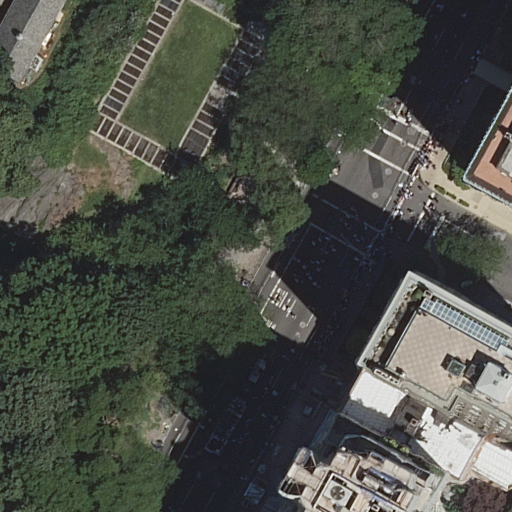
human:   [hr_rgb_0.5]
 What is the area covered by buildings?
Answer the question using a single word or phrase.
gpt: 1350m2

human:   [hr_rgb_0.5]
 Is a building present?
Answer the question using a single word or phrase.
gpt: yes

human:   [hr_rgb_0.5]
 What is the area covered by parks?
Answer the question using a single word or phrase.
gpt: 10625m2

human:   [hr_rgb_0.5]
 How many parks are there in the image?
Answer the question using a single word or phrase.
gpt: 1

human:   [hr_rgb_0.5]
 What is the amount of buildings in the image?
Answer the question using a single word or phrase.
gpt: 5

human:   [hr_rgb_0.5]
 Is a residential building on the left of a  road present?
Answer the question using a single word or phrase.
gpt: no

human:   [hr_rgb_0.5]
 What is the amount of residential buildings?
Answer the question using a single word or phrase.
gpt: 4

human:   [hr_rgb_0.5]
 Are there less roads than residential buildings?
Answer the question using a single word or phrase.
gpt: yes

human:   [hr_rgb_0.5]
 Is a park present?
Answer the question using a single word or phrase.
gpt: yes

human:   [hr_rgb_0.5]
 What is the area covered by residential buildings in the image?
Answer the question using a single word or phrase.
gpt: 1335m2

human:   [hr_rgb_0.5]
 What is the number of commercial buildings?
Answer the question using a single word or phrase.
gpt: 0

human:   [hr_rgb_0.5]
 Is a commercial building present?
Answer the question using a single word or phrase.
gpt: no

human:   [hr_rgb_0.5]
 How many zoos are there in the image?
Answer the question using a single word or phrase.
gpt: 1

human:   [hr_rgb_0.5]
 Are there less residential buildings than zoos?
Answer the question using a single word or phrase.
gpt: no

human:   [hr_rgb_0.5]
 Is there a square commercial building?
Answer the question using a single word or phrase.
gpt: no

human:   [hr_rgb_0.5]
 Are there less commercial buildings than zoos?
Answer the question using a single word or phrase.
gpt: yes

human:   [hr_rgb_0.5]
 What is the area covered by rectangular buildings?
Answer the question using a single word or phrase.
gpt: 992m2

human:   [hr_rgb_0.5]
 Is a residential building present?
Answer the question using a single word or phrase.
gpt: yes

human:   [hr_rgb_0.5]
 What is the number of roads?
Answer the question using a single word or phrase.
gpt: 2

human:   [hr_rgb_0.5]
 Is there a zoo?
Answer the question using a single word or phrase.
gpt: yes

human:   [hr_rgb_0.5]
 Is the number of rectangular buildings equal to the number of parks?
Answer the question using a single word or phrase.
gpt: no

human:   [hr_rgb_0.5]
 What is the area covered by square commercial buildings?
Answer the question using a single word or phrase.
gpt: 0m2

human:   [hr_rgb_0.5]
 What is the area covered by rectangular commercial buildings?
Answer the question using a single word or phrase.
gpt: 0m2

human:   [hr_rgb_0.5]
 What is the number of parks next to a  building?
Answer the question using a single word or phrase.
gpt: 1

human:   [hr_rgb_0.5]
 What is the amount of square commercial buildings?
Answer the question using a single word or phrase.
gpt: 0

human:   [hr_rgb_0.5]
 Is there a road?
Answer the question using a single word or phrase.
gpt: yes

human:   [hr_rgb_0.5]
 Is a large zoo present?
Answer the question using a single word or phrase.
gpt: yes

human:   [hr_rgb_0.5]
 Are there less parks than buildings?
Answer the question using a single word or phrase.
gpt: yes

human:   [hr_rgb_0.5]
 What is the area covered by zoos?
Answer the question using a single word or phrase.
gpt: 10159m2

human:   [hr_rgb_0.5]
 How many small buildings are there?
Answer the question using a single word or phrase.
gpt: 2

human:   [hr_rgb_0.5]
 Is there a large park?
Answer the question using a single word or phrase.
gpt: yes

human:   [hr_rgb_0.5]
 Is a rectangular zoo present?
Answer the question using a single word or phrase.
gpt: yes

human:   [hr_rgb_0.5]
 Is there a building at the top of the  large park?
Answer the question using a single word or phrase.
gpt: no

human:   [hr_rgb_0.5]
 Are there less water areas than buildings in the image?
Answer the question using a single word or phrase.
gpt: yes

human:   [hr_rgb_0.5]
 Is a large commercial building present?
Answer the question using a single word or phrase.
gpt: no

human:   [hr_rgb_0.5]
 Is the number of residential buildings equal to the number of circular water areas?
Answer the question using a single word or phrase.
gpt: no

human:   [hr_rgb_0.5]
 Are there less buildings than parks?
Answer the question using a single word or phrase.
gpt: no

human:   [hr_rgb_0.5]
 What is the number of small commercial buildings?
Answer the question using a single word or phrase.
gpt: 0

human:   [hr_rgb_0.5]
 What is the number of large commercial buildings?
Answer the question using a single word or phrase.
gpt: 0

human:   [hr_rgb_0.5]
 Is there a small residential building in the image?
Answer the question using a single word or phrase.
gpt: yes

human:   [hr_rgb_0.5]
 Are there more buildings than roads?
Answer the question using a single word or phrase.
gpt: yes

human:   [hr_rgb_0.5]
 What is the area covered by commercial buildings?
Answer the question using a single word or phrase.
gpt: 0m2

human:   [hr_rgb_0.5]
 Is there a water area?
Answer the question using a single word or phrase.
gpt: no

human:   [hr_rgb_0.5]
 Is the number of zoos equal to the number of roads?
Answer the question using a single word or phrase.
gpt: no

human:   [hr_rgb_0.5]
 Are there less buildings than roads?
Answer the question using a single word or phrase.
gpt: no

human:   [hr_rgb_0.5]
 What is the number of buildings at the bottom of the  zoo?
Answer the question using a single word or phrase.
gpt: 5

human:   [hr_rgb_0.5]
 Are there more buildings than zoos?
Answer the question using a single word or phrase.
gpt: yes

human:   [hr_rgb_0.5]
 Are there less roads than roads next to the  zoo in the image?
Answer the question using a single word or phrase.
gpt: no

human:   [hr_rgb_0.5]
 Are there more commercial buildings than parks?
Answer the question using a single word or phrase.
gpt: no

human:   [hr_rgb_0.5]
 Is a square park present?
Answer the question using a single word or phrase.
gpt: no

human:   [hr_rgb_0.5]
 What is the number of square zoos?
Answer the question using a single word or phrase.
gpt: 0

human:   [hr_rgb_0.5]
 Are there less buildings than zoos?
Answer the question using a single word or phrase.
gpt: no

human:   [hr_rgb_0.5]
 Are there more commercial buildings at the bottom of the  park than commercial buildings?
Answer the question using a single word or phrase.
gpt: no

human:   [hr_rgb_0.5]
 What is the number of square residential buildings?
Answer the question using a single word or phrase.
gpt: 0

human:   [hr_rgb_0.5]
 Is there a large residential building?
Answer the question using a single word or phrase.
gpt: yes

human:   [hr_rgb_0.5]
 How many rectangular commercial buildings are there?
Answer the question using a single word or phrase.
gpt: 0

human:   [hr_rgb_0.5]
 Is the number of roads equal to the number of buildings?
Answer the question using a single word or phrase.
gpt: no

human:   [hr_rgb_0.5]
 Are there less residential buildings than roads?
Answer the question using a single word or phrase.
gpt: no

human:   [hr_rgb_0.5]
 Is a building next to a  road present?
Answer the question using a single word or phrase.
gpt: yes

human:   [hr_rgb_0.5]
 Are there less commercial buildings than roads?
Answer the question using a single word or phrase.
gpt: yes

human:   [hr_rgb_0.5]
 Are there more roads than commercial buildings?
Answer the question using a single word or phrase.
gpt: yes

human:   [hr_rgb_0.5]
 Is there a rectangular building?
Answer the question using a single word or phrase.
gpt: yes

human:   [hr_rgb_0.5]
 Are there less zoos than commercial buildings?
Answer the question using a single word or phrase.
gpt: no

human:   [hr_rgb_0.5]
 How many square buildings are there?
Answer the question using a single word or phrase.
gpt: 0